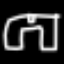
Label: pants